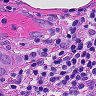
Metastatic tissue present: yes